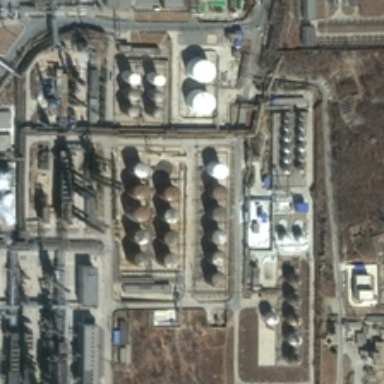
The green grass is surrounded by a red track .